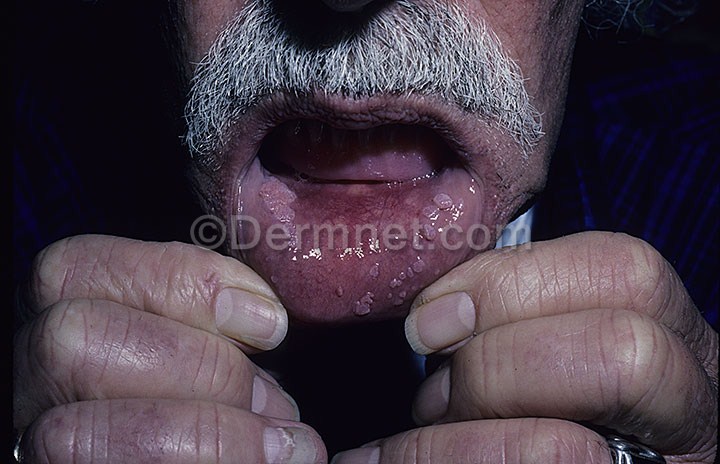
Disease: Warts Molluscum and other Viral Infections